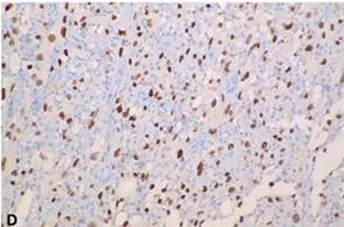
(D) Pleomorphic liposarcoma cells show diffuse p53 expression (immunohistochemistry, x200).
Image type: pathology (immunostaining)